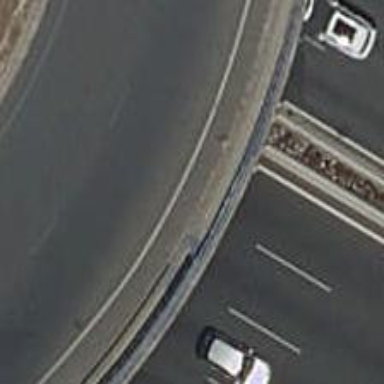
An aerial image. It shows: Motorway tunnel with asphalt surface.